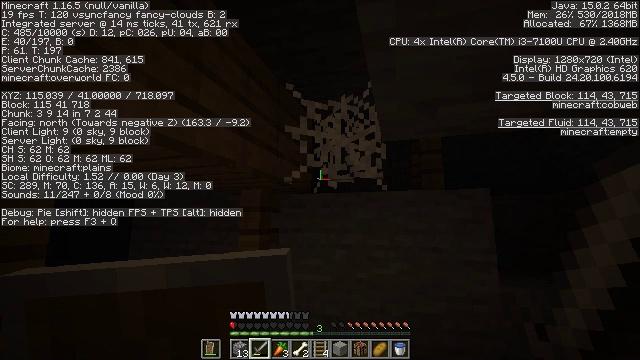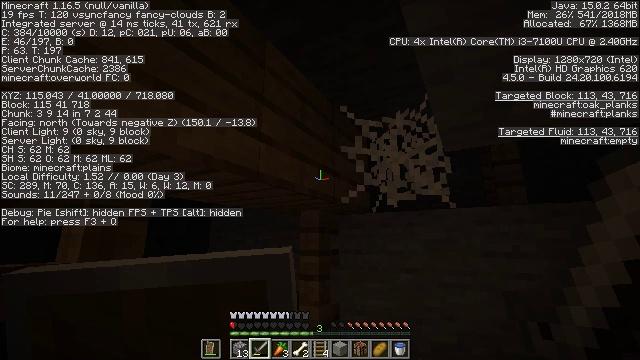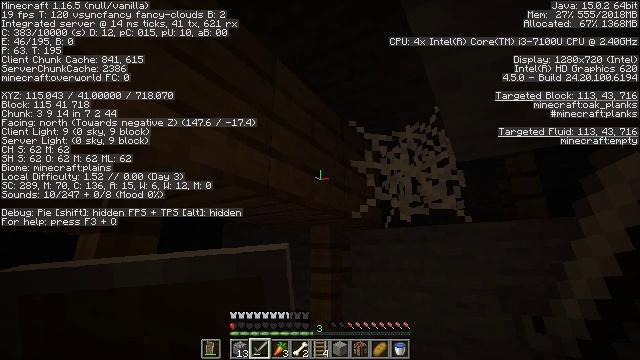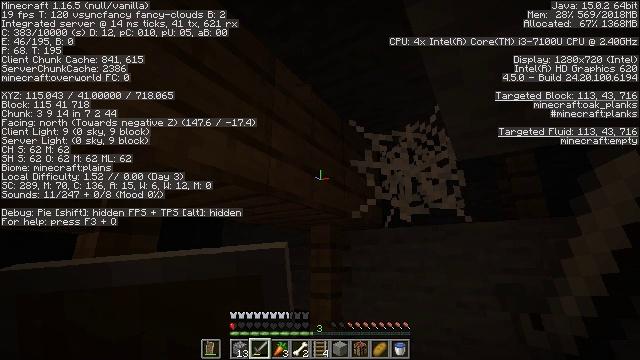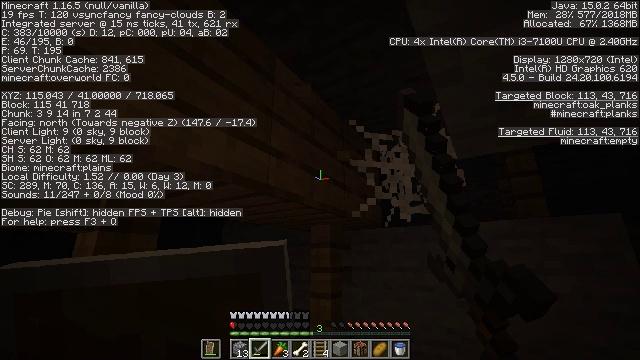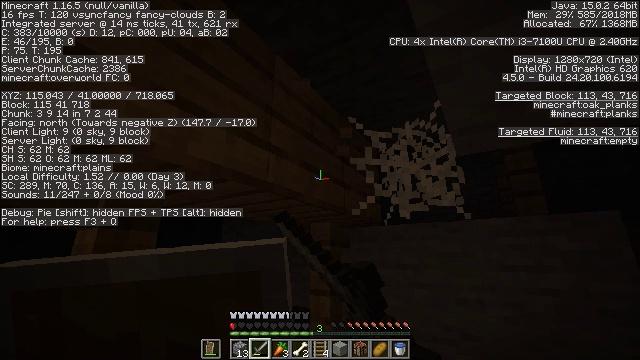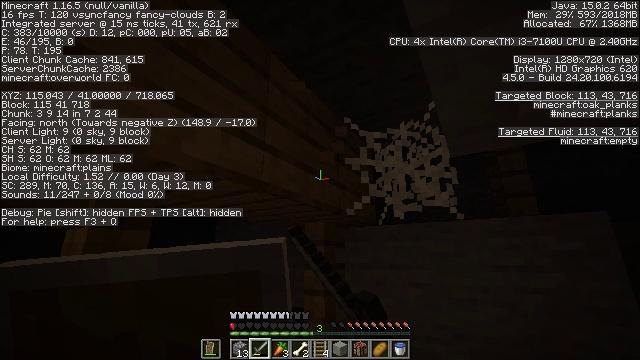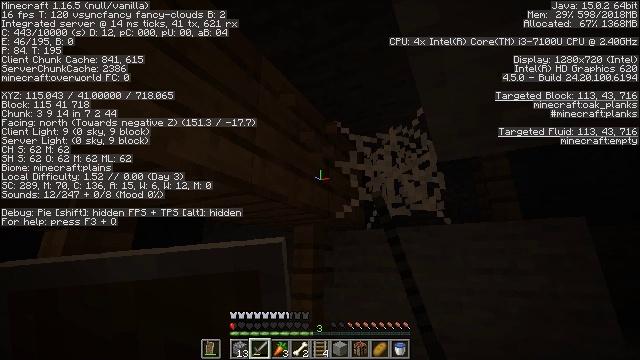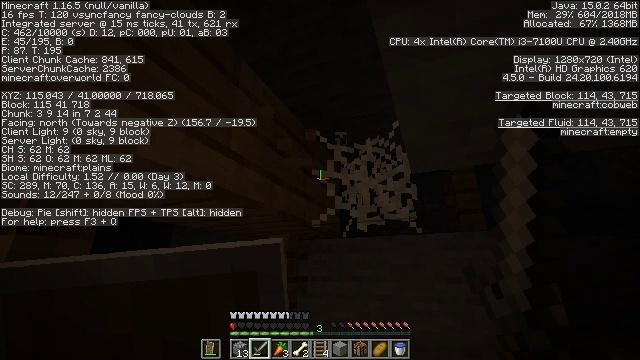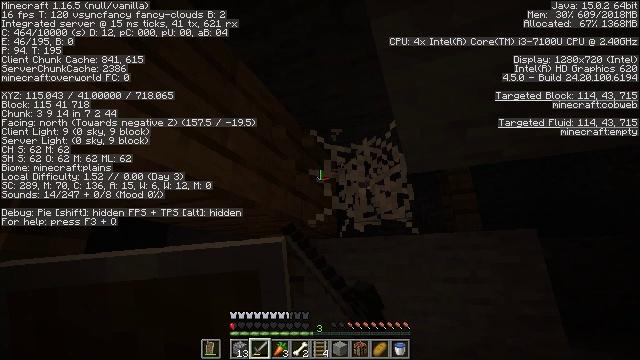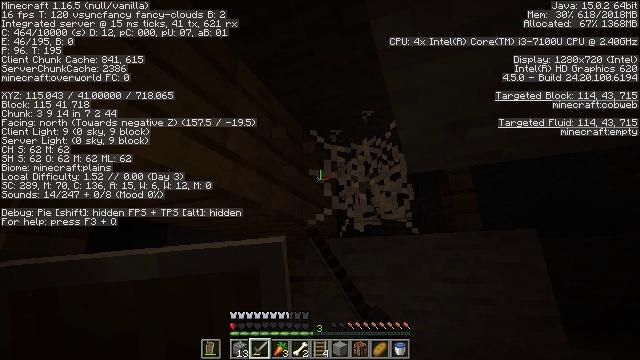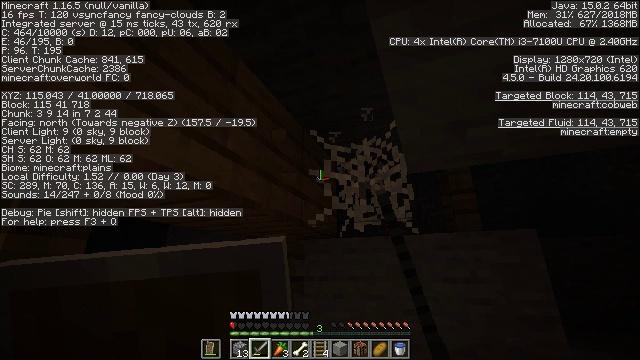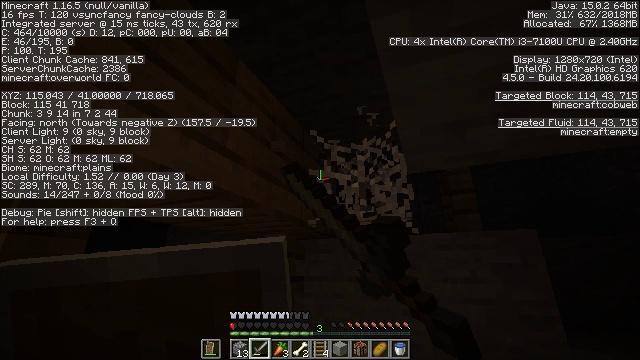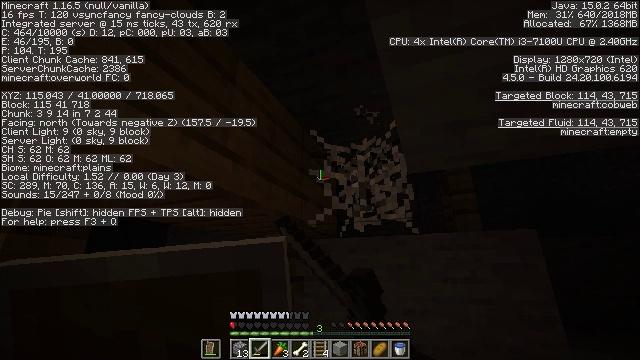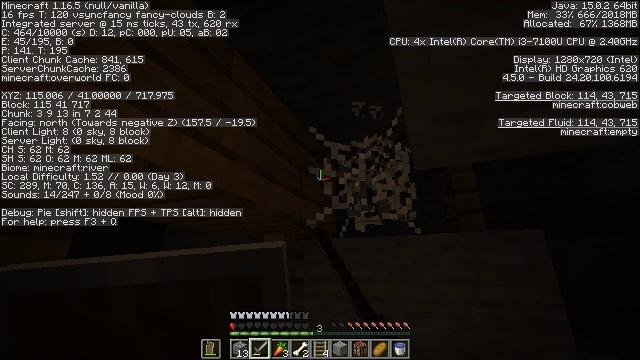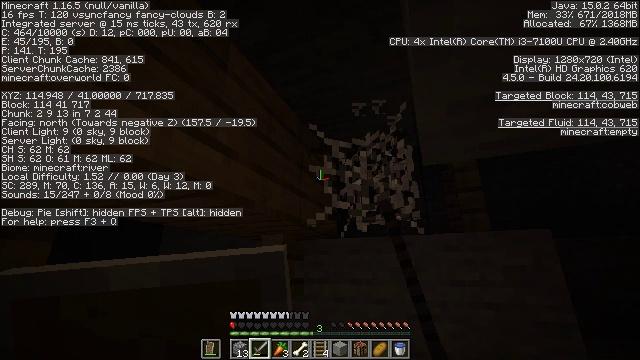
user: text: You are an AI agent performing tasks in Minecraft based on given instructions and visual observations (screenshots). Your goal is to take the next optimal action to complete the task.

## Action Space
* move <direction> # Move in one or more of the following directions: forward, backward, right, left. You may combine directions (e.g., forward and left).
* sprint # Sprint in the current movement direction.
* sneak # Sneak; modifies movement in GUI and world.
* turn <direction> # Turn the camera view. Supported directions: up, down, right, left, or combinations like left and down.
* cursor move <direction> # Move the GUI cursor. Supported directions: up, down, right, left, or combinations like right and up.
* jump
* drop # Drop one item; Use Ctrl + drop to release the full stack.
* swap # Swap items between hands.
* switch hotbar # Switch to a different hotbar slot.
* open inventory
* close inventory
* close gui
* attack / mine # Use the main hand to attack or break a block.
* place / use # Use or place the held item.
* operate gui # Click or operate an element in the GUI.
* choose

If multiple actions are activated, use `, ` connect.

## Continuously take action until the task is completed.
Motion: motion action
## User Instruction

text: Remove the cobweb to avoid getting stuck.
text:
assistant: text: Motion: turn left and up
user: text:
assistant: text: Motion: turn left and up
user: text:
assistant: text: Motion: attack / mine
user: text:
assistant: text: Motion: attack / mine
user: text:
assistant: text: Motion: attack / mine
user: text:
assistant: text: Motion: turn right, attack / mine
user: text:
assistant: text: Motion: turn right, attack / mine
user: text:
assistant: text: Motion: turn right and up, attack / mine
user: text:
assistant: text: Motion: attack / mine
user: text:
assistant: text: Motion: attack / mine
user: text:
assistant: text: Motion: attack / mine
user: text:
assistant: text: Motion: attack / mine
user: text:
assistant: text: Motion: attack / mine
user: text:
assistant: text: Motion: move forward, attack / mine
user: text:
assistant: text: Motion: move forward, attack / mine
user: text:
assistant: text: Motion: move forward, turn right and down, attack / mine
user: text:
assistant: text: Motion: move forward, attack / mine
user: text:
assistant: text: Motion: move forward, attack / mine
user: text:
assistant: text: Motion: attack / mine
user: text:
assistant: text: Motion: move forward, attack / mine
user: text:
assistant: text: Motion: move forward, attack / mine
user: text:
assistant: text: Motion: move forward, attack / mine
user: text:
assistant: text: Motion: move forward, attack / mine
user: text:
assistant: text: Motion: no_op
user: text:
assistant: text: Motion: no_op
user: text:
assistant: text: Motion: no_op
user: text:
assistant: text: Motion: no_op
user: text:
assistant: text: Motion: no_op
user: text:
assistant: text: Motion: no_op
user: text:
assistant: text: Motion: turn left and down